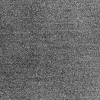
Atmospheric dust classification: dusty